Field crop: tomato
Growth stage: 1
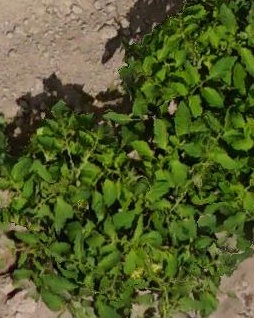
Species: tomato